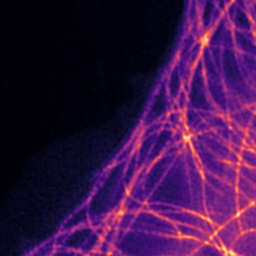
Label: Super-resolution Microtubules image